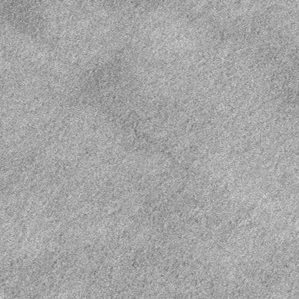
Label: frost